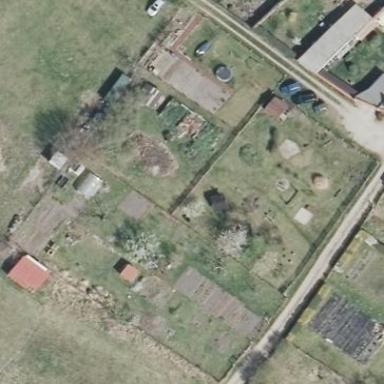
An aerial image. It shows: Area designated for allotments.